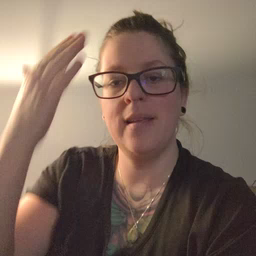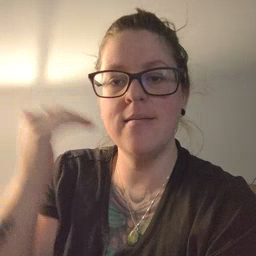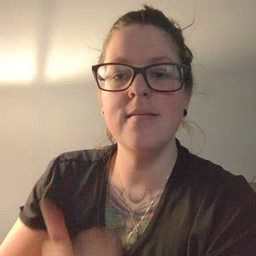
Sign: head